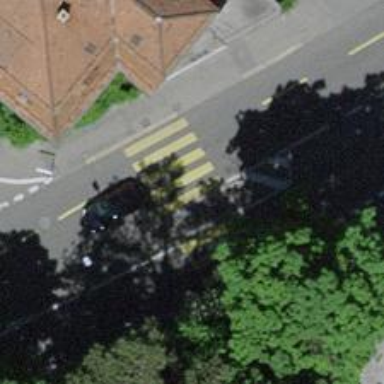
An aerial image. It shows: Kerb barrier.